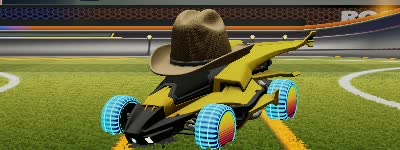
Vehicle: aftershock